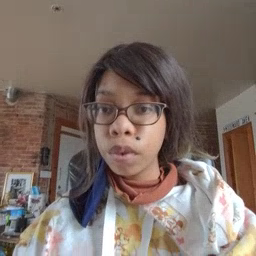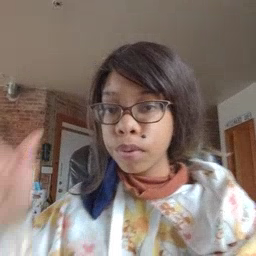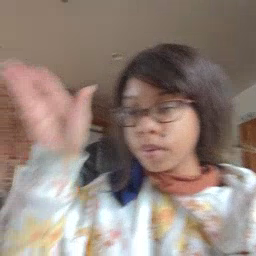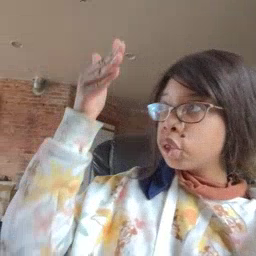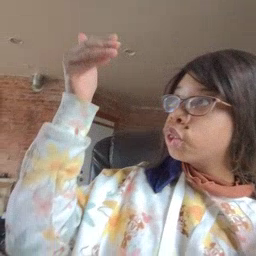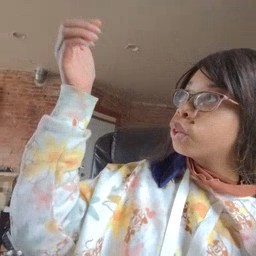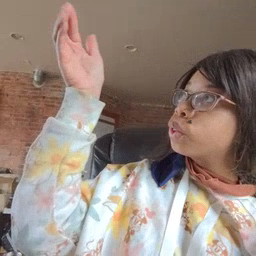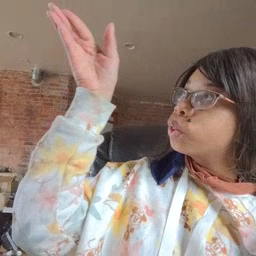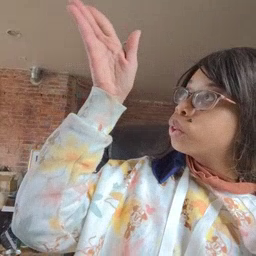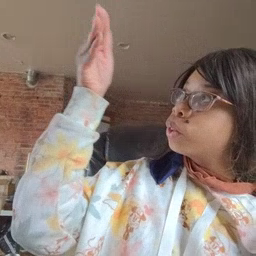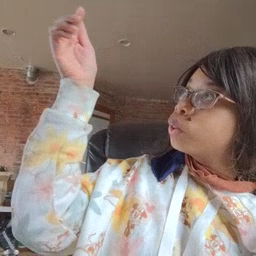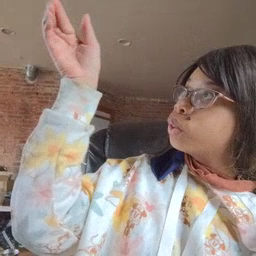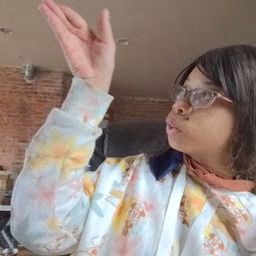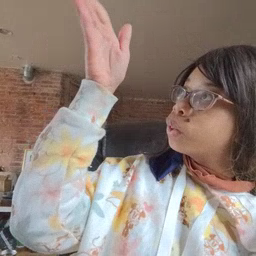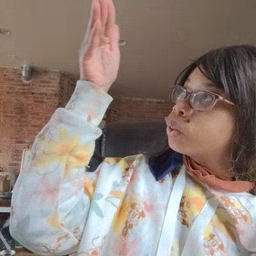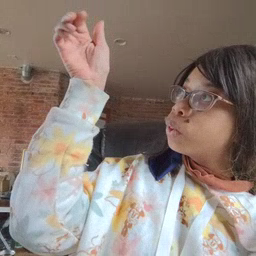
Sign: flag